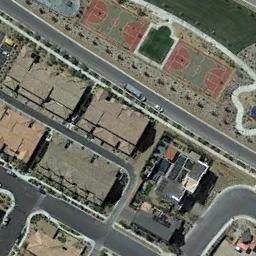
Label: basketball_court